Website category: jobs
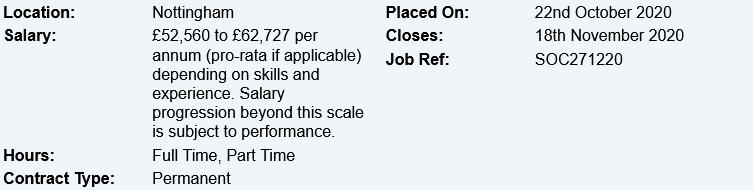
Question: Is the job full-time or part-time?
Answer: Full Time, Part Time

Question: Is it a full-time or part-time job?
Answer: Full Time, Part Time

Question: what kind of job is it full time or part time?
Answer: Full Time, Part Time

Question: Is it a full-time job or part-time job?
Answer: Full Time, Part Time

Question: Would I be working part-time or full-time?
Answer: Full Time, Part Time

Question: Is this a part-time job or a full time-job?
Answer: Full Time, Part Time

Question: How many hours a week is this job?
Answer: Full Time, Part Time

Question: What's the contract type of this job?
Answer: Permanent

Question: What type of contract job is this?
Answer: Permanent

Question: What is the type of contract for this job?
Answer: Permanent

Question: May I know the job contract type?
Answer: Permanent

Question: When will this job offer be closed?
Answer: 18th November 2020

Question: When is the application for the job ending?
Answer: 18th November 2020

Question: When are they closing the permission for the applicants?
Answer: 18th November 2020

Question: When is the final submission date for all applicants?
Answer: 18th November 2020

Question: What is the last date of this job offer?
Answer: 18th November 2020

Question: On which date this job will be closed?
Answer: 18th November 2020

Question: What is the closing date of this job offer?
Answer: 18th November 2020

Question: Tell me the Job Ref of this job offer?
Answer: SOC271220

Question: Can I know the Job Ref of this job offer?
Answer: SOC271220

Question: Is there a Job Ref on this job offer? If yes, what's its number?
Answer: SOC271220

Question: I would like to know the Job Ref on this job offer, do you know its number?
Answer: SOC271220

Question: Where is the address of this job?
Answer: Nottingham

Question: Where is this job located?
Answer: Nottingham

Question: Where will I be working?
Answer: Nottingham

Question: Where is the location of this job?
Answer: Nottingham

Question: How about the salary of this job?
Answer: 52,560 to 62,727 per annum (pro-rata if applicable) depending on skills and experience. Salary progression beyond this scale is subject to performance.

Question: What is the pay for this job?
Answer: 52,560 to 62,727 per annum (pro-rata if applicable) depending on skills and experience. Salary progression beyond this scale is subject to performance.

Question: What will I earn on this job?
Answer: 52,560 to 62,727 per annum (pro-rata if applicable) depending on skills and experience. Salary progression beyond this scale is subject to performance.

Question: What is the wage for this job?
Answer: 52,560 to 62,727 per annum (pro-rata if applicable) depending on skills and experience. Salary progression beyond this scale is subject to performance.

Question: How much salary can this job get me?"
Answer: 52,560 to 62,727 per annum (pro-rata if applicable) depending on skills and experience. Salary progression beyond this scale is subject to performance.

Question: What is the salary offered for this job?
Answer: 52,560 to 62,727 per annum (pro-rata if applicable) depending on skills and experience. Salary progression beyond this scale is subject to performance.

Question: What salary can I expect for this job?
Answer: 52,560 to 62,727 per annum (pro-rata if applicable) depending on skills and experience. Salary progression beyond this scale is subject to performance.

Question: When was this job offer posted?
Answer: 22nd October 2020

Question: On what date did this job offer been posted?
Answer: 22nd October 2020